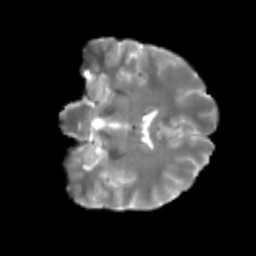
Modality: T2w
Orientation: coronal
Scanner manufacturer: siemens
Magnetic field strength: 3 T
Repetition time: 4 s
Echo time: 0.0594 s